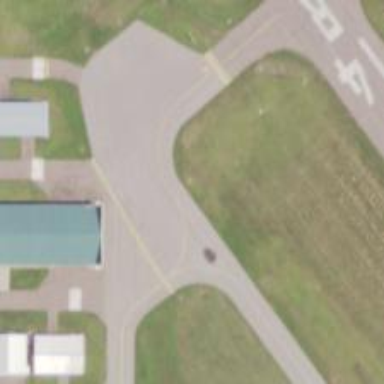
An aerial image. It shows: Image of taxiway at airport.